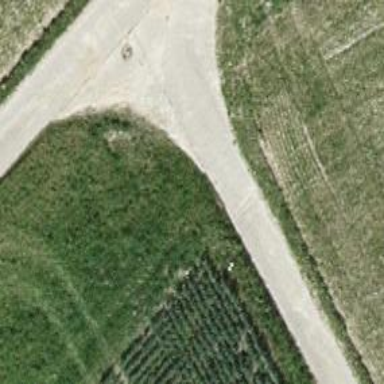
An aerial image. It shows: Well-maintained track road with grade 1 tracktype.